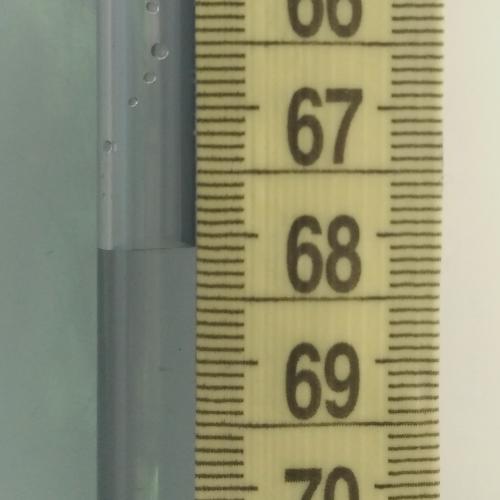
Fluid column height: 68.1 cm